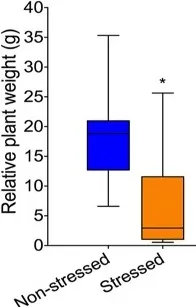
Plant biomass through the average of relative plant weight.
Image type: pathology (immunostaining)